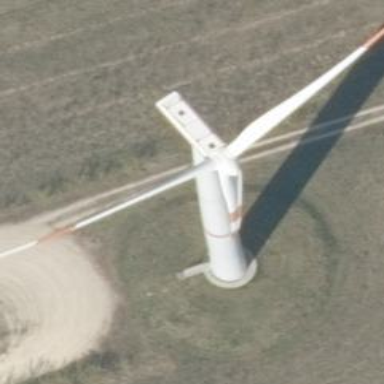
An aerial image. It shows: Wind generator is in the picture.